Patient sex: M
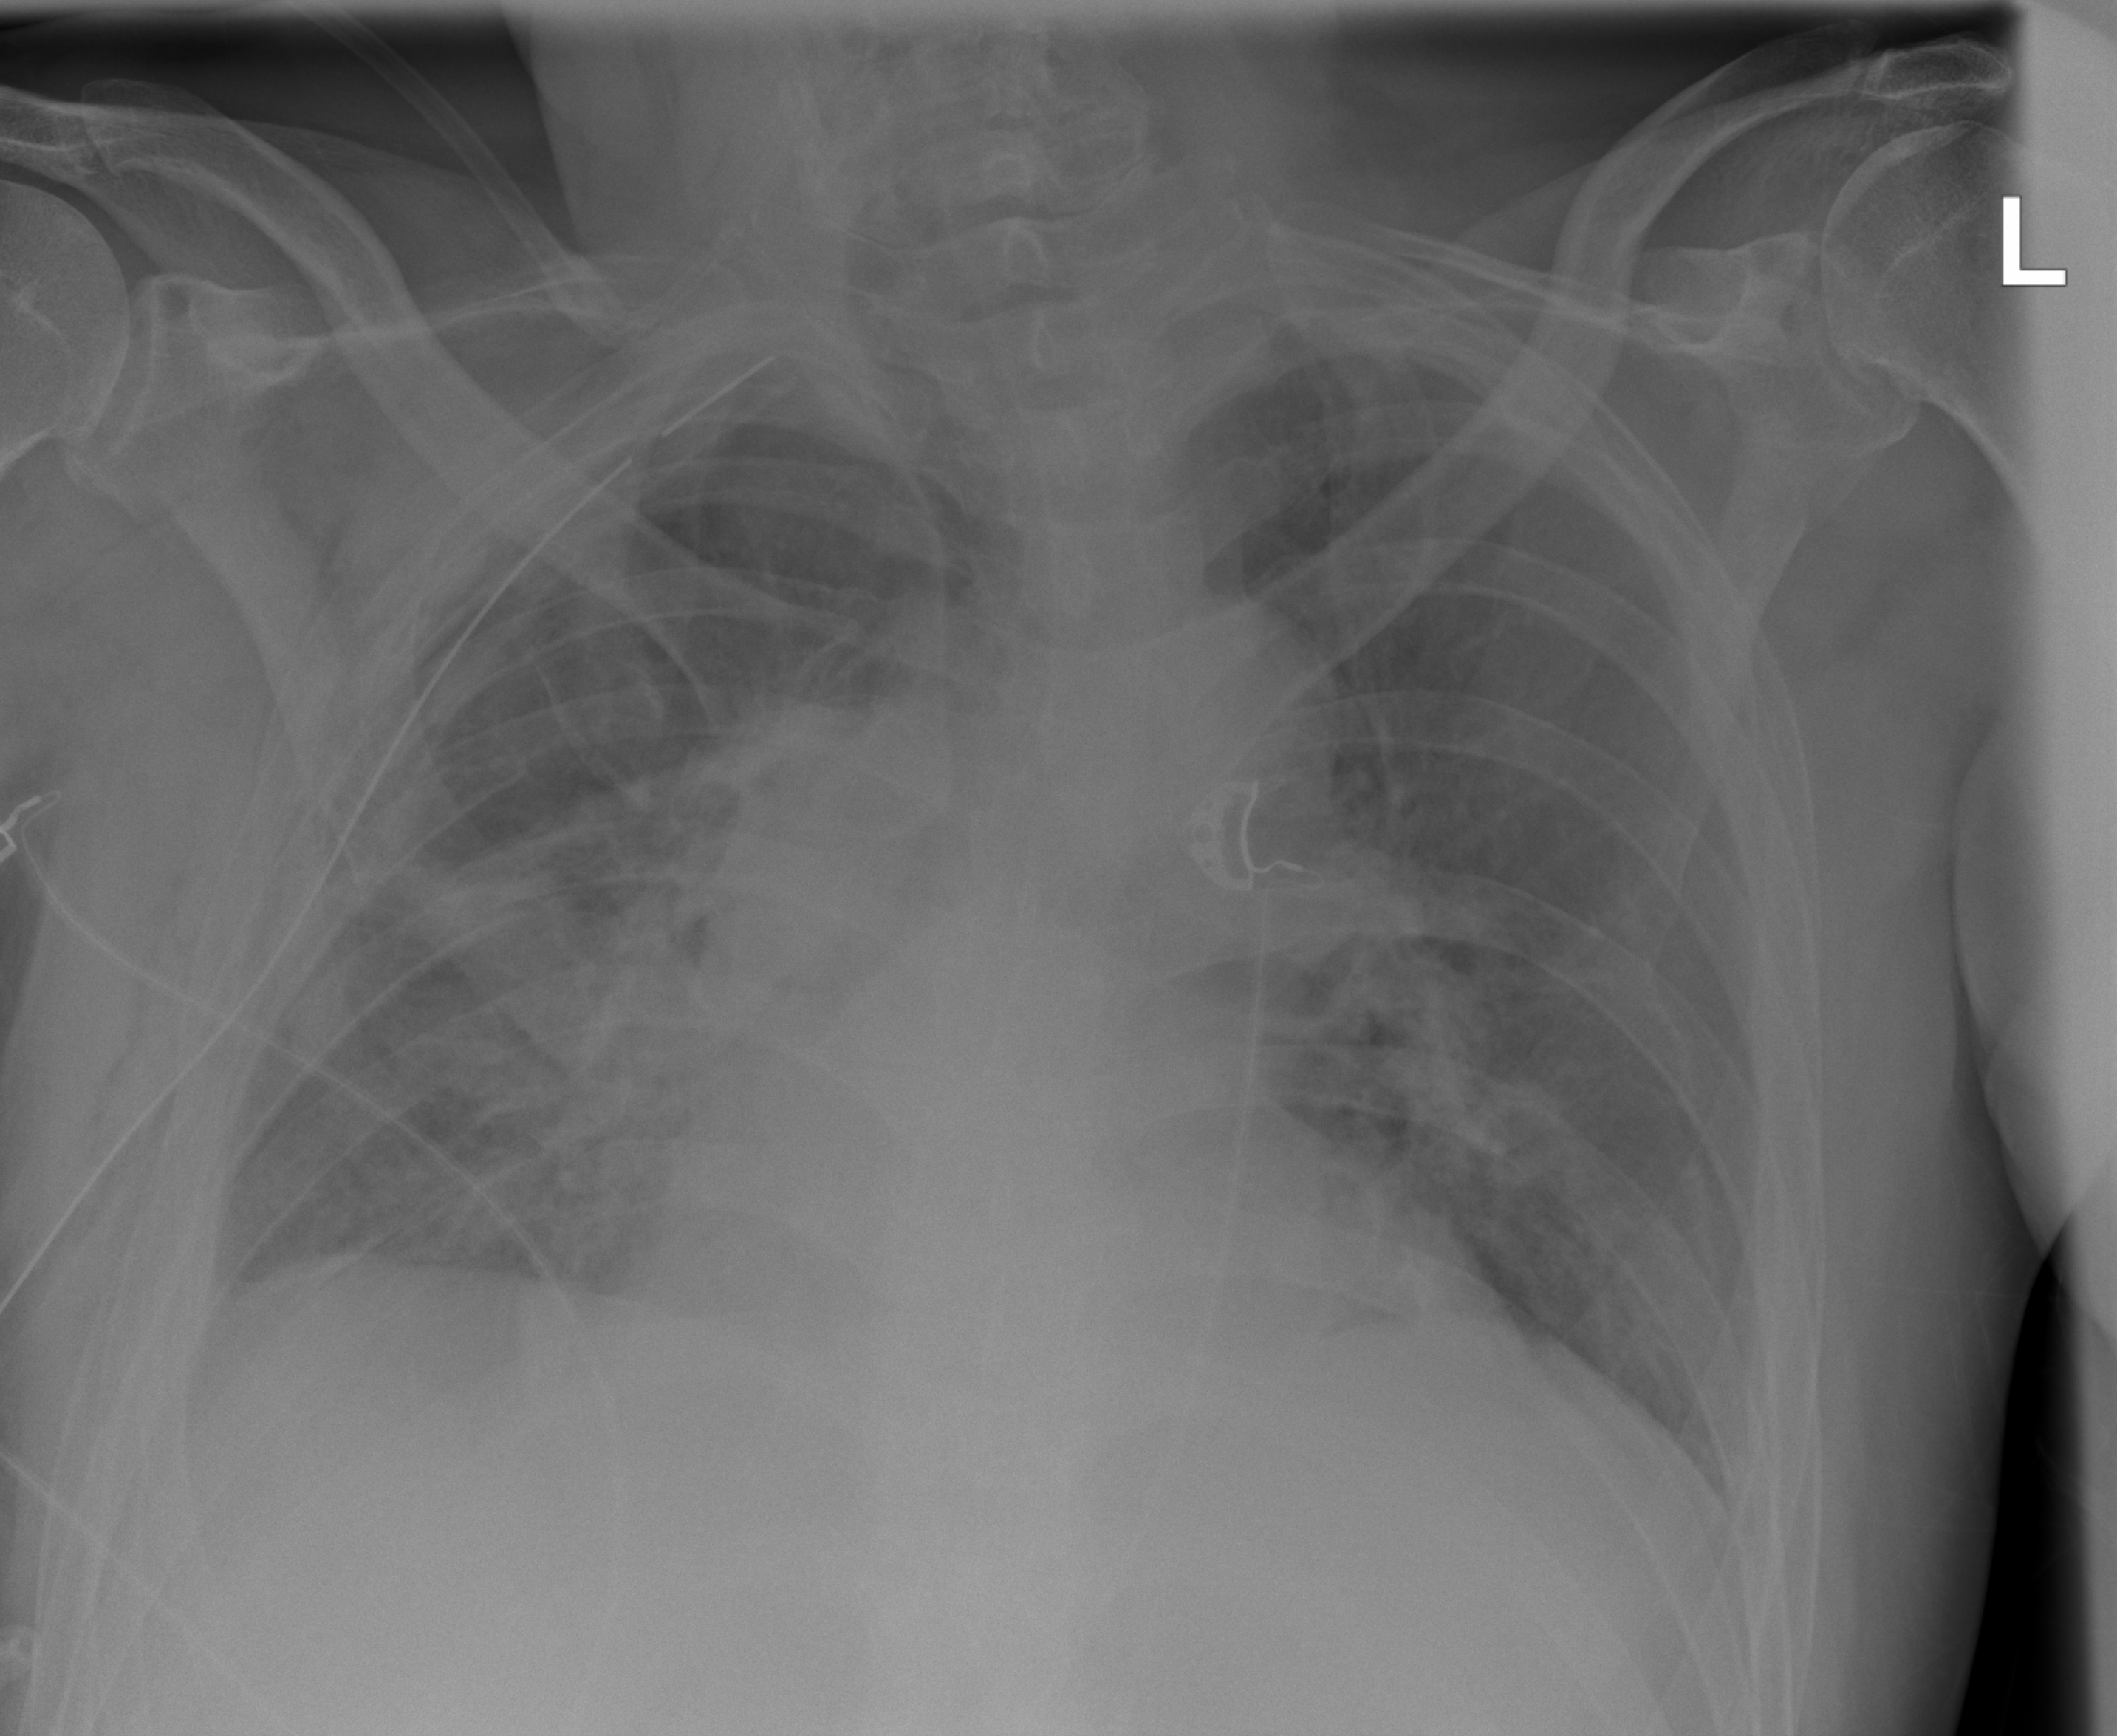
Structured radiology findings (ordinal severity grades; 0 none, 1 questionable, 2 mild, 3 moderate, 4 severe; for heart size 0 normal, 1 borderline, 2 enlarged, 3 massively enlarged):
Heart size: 1
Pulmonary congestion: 0
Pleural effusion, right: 2
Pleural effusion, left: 0
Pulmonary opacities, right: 2
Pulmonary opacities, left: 2
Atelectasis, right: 2
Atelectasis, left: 2